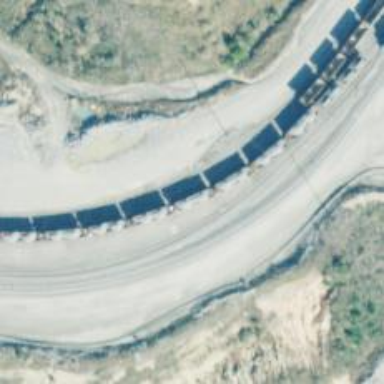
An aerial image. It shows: Railway spur line used for transporting aggregate freight.